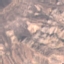
Label: HerbaceousVegetation